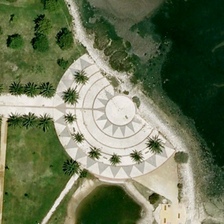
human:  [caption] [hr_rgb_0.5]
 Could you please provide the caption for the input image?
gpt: many green trees are around a semi-circle square near a river .

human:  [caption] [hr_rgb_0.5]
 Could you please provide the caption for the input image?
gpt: many green trees are around a semi-circle square near a river .

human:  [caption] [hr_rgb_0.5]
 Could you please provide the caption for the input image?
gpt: many green trees are around a semi-circle square near a river .

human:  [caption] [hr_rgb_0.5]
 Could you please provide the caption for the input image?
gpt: many green trees are around a semi-circle square near a river .

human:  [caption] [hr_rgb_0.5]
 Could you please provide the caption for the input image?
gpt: many green trees are around a semi-circle square near a river .